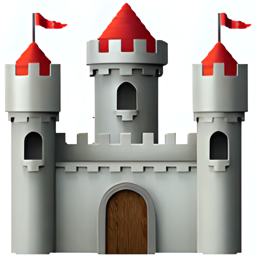
Name: european castle
Emoji: 🏰
Group: Travel & Places
Sub-group: place-building